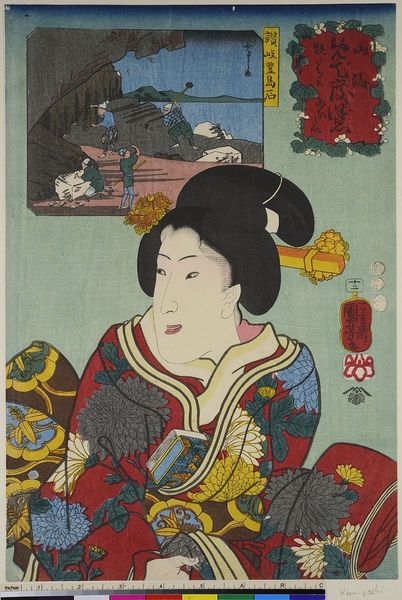
Titel: Das Teshima-Gestein in der Provinz Sanuki: Ich möchte meine Eltern treffen, Blatt 12 aus der Serie: Glücksbringende Bilder von Bergen und dem Meer
Künstler: Utagawa Kuniyoshi
Standort: Hamburg
Institution: Museum für Kunst und Gewerbe Hamburg
Schlagwörter: frau, holzschnitt, granit, druckgraphik, druckgrafik, tracht, zeit, farbholzschnitt, kimono, bergbau, chrysantheme, volkstracht, edo, metalle, reproduktionen, blumenornamente, druckerzeugnisse, gesteinsarten, minerale, bodenarten, ukiyo, nishiki-e